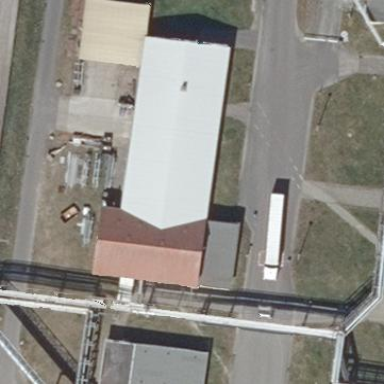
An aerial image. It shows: Industrial building.